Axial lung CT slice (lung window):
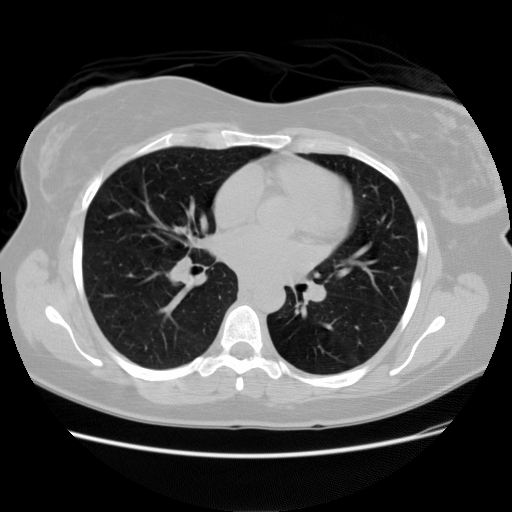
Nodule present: no